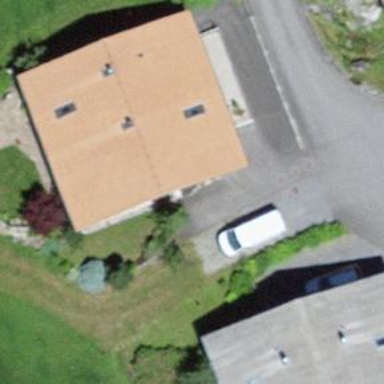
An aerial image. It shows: Residential building.